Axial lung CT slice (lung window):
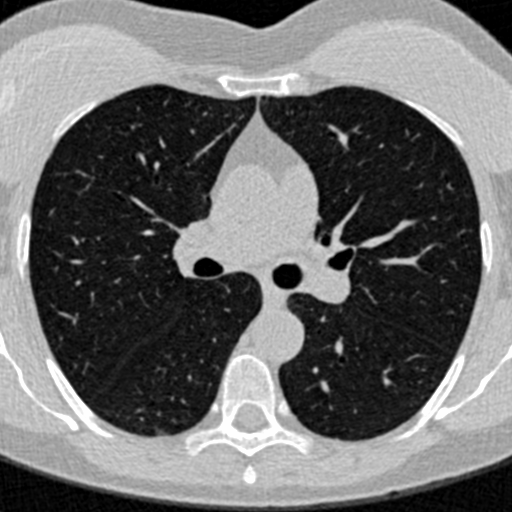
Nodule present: no